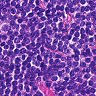
Metastatic tissue present: no